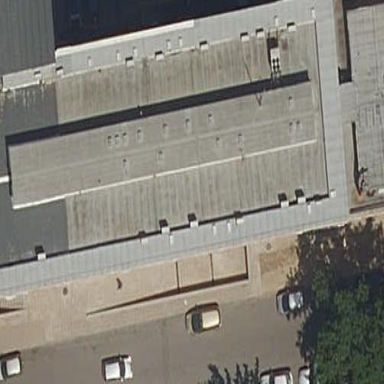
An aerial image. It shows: Part of building.